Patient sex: M
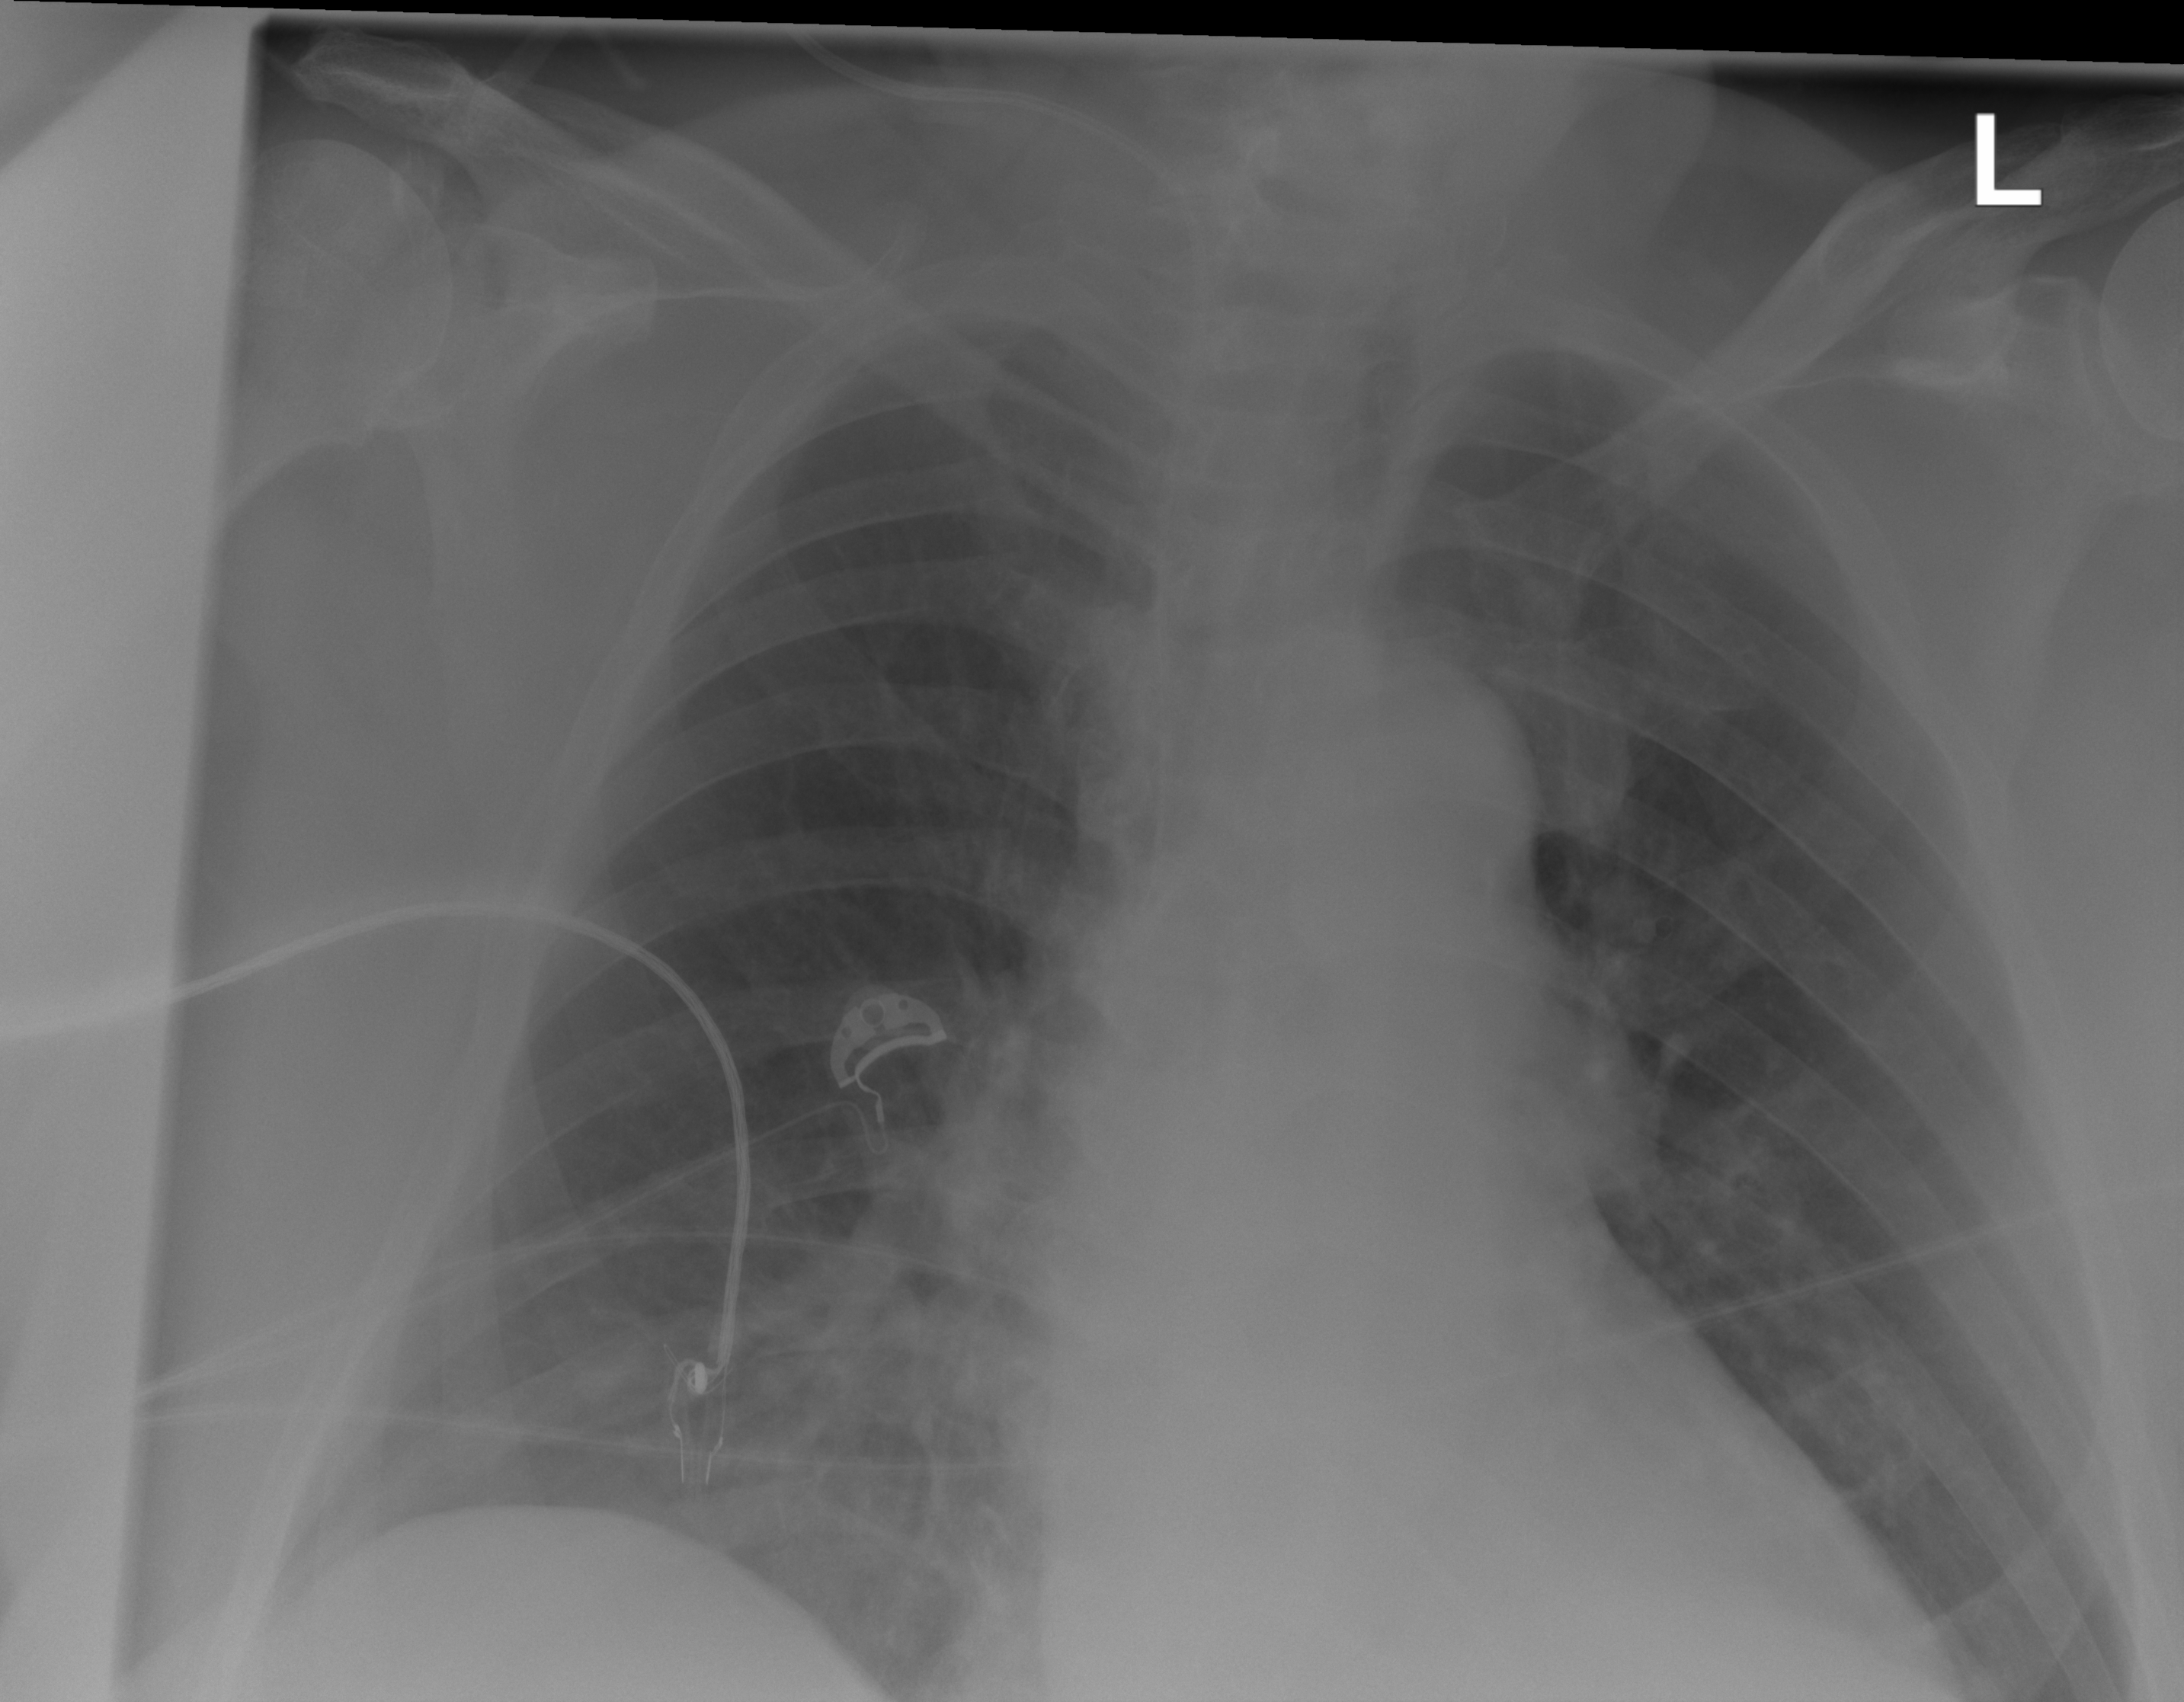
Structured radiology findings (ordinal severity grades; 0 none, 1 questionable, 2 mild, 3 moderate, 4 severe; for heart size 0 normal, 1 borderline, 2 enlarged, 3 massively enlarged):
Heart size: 1
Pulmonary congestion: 2
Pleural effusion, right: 0
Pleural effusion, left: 0
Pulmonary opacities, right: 2
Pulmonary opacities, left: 0
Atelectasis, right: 2
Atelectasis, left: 0